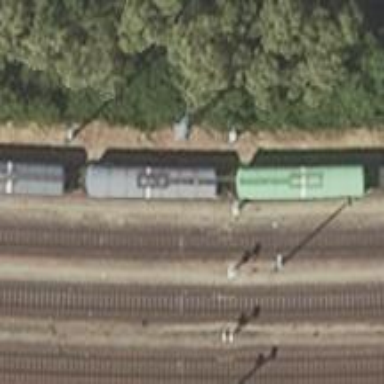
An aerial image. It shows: Isolated track section of railway.